Interaction volume radius: 10 \u00c5
Interaction volume height: 20 \u00c5
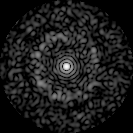
Disorder parameter: 0.829